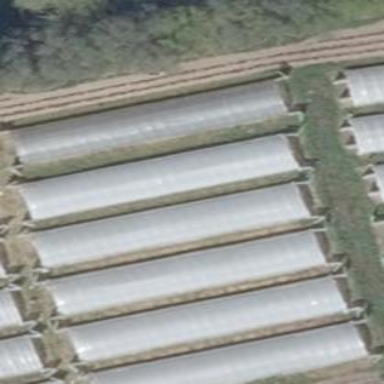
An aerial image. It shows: Greenhouse used for horticulture.